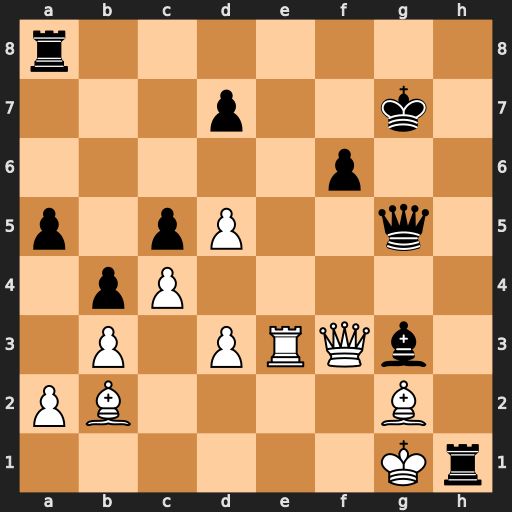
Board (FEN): r7/3p2k1/5p2/p1pP2q1/1pP5/1P1PRQb1/PB4B1/6Kr
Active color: w
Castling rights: -
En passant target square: -
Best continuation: Kxh1 Rh8+ Kg1